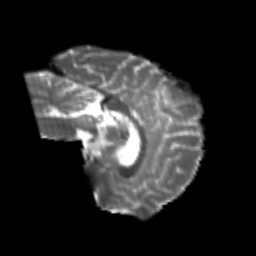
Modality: T2w
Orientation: sagittal
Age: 20
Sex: female
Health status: healthy
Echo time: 0.074 s